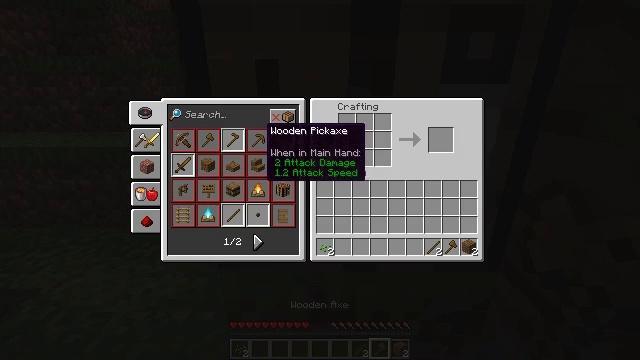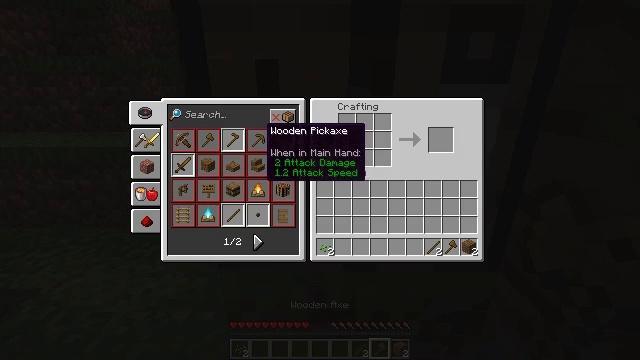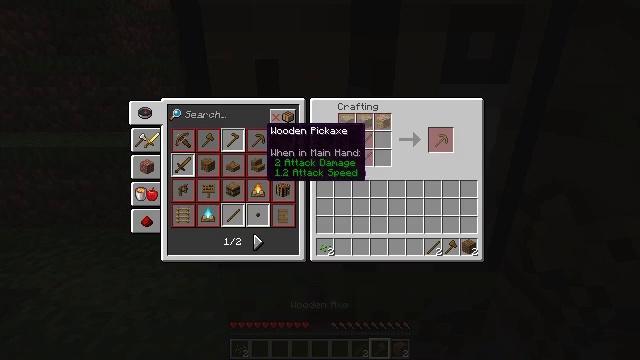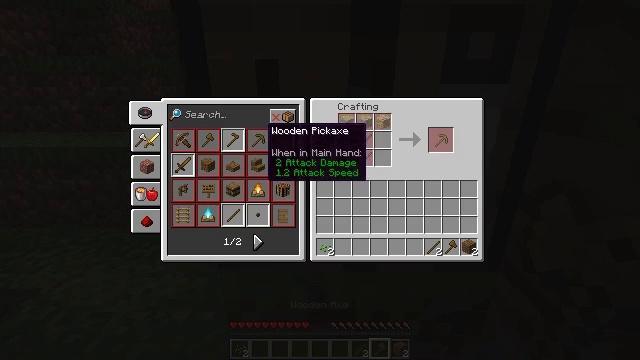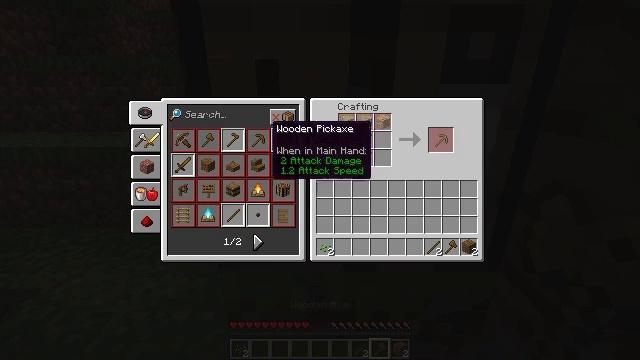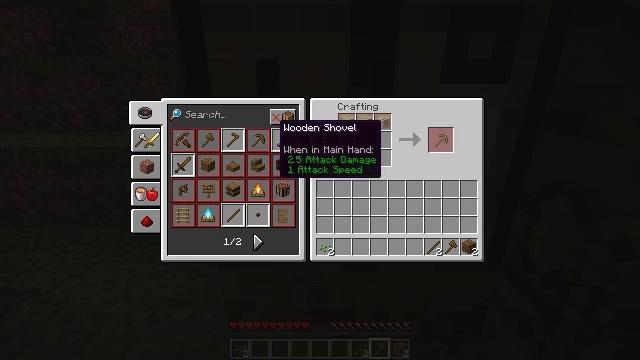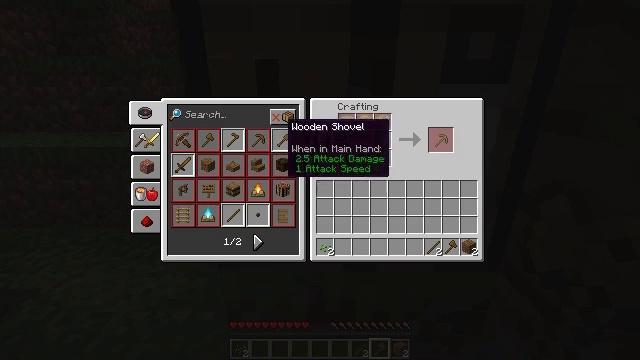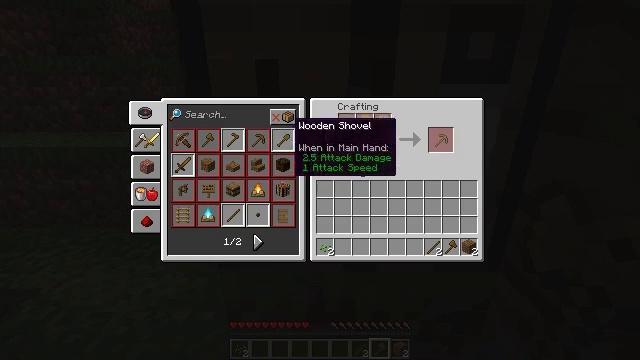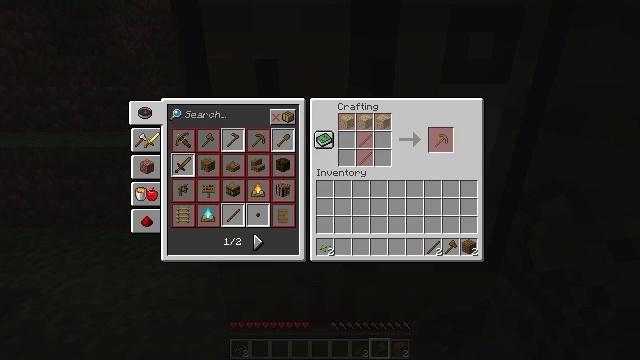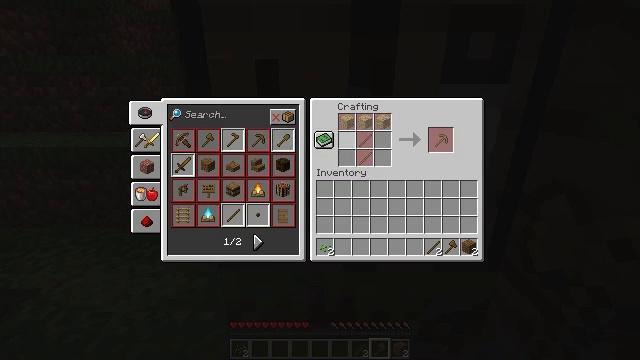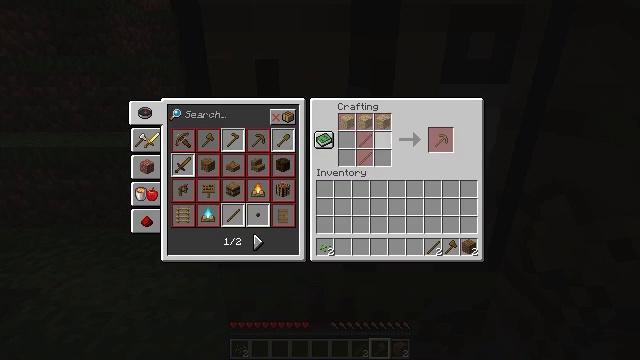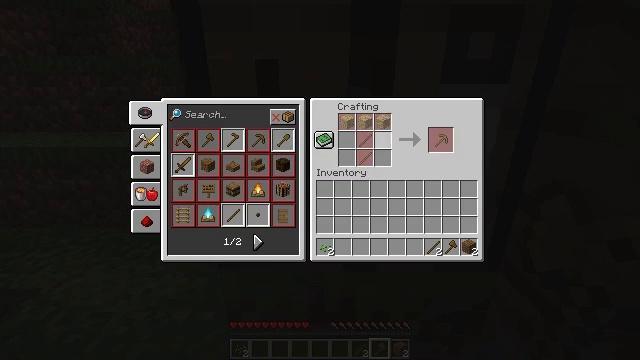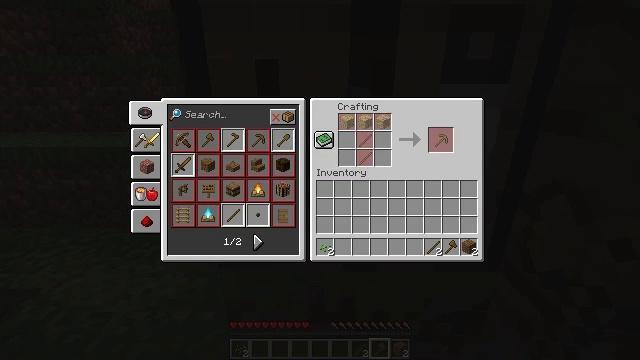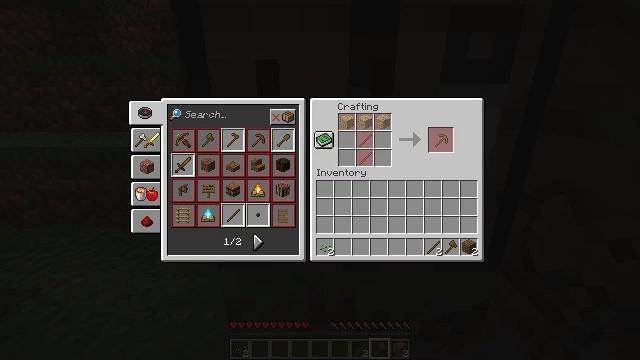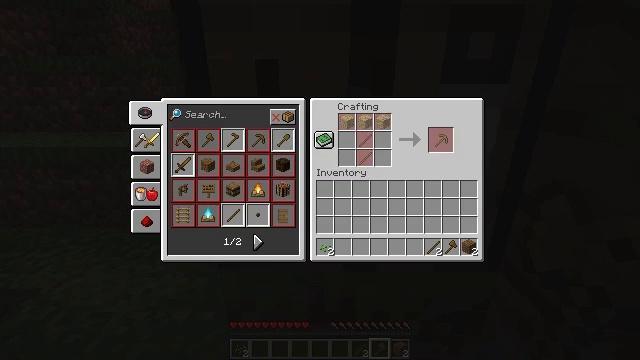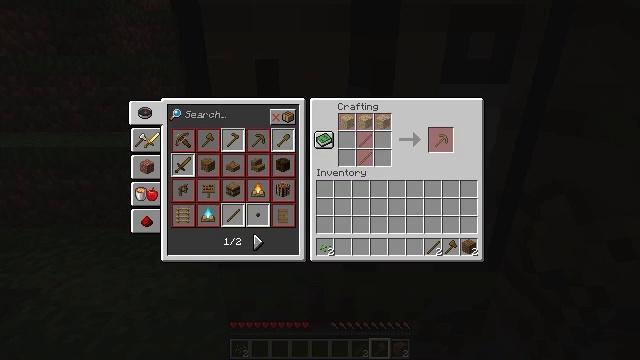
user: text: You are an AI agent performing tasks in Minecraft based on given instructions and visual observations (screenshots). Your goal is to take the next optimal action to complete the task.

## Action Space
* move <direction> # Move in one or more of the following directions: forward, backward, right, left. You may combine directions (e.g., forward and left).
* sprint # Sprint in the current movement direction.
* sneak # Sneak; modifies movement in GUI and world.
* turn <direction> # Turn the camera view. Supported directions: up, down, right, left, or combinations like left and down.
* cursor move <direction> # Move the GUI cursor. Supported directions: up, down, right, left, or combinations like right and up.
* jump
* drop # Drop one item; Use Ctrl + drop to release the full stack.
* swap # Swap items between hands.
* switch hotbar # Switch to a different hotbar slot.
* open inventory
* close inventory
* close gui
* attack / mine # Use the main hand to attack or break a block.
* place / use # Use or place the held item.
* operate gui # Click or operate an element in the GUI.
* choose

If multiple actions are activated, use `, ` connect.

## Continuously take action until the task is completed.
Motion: motion action
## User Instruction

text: Mine spruce planks to gather materials.
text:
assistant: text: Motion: no_op
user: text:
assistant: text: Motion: no_op
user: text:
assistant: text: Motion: no_op
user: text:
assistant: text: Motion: no_op
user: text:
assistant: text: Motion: cursor move right
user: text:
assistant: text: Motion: cursor move right
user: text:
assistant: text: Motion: cursor move right
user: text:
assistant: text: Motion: cursor move right
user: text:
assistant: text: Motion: cursor move right
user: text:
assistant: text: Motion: cursor move right
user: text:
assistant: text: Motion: no_op
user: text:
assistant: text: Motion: no_op
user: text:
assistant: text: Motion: no_op
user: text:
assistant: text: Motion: no_op
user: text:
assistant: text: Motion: cursor move right
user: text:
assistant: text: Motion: cursor move right and down
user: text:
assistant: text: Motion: cursor move right and down
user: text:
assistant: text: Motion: cursor move right
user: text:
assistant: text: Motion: no_op
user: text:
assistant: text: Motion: no_op
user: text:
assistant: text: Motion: turn right, close gui
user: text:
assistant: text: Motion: turn right
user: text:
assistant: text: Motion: turn right and up
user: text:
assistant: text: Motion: turn right and up
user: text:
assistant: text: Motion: turn right and up
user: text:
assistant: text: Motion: turn right
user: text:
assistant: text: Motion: turn right and up
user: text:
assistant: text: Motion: turn right
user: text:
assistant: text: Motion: no_op
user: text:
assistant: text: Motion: no_op